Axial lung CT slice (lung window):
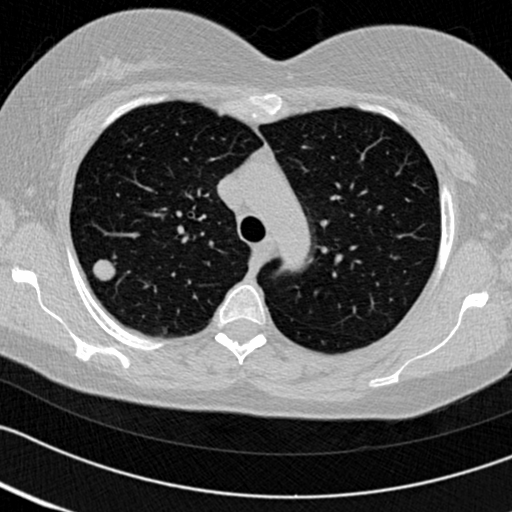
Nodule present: yes
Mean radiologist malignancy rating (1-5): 2